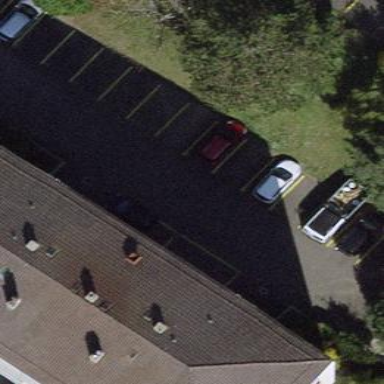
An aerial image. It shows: Street side parking area.